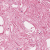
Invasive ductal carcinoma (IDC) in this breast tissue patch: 0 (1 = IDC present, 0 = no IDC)